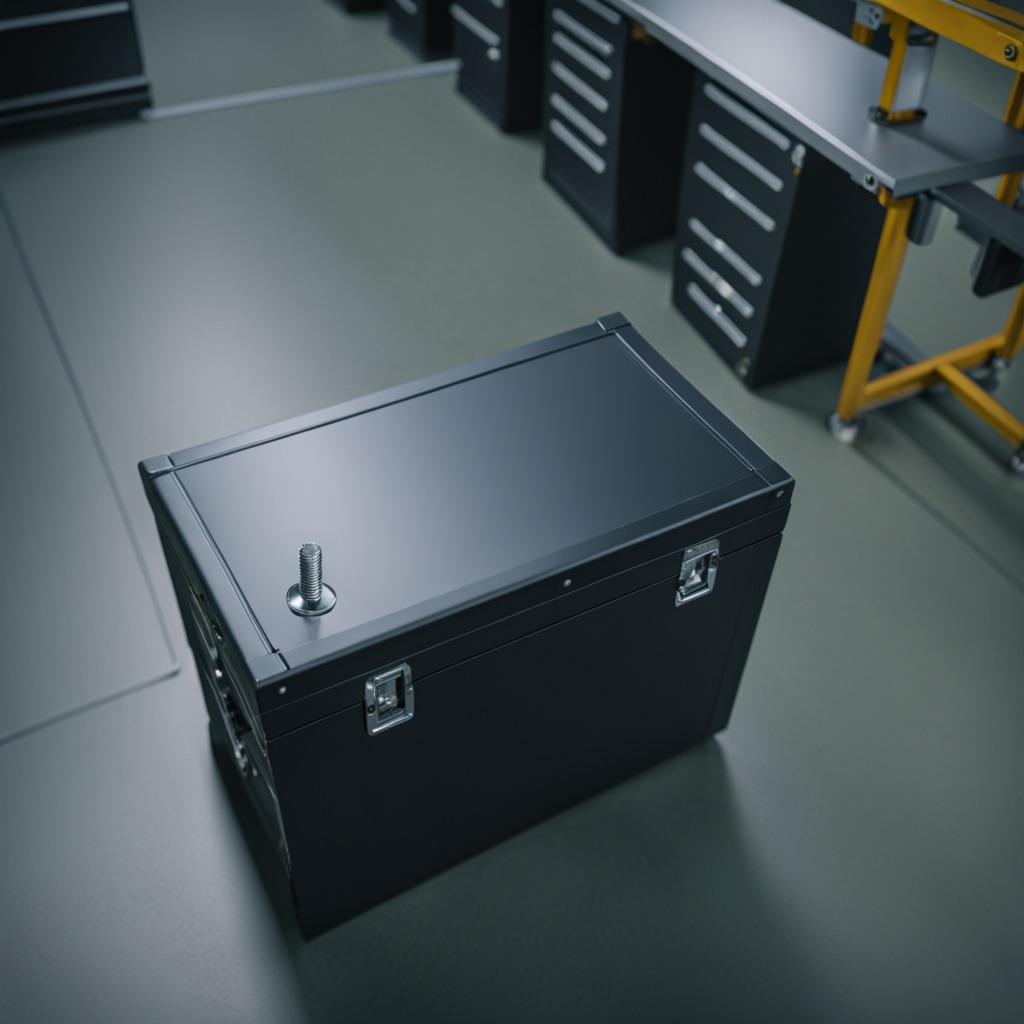
A metal screw is lying on a toolbox surface in an airplane hangar workshop 8K.